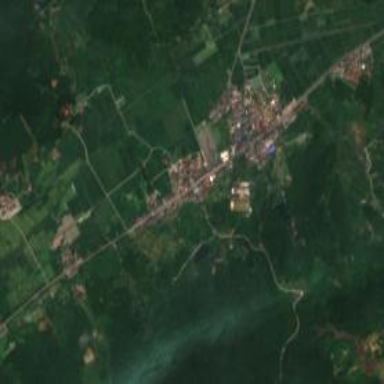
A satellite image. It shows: Township within town.